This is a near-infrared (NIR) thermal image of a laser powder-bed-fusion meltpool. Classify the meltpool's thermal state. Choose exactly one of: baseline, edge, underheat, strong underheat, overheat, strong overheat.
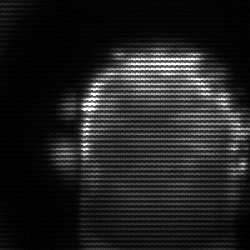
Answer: baseline